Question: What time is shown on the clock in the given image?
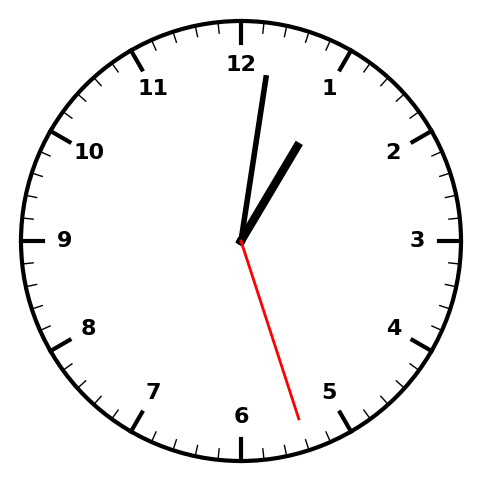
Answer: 01:01:27